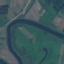
Label: River